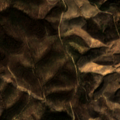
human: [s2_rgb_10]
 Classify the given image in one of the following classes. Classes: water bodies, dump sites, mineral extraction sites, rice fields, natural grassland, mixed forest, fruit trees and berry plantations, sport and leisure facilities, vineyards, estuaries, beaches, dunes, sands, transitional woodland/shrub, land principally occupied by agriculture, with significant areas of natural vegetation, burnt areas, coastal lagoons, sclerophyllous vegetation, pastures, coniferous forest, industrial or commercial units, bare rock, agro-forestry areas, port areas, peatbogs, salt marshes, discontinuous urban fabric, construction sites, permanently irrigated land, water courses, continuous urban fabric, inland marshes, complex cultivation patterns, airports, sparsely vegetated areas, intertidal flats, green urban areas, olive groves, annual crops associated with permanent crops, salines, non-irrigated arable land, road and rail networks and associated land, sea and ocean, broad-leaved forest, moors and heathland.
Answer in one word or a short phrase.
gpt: broad-leaved forest, transitional woodland/shrub